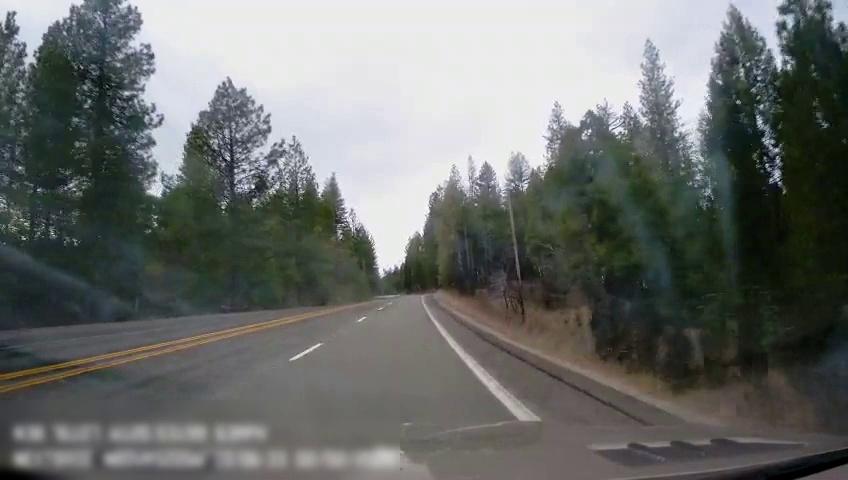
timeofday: Day
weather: Cloudy
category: Drivable Space
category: Lanes | Opposite Lane
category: Lanes | Opposite Lane
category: Lanes | Alternate Lane
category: Lanes | Current Lane
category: Lanes | Current Lane